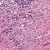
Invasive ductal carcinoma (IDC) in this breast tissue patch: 1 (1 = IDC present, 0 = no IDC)